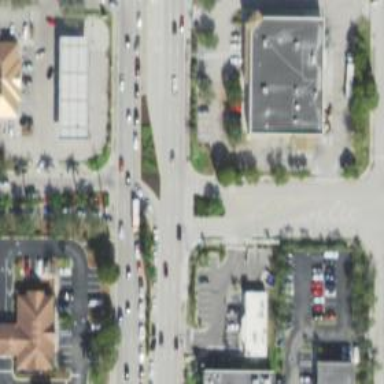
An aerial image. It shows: Asphalt road with secondary link designation.